Field crop: maize
Growth stage: 2
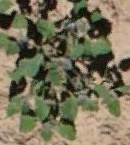
Species: chenopodium